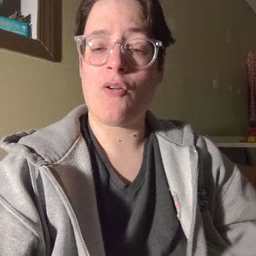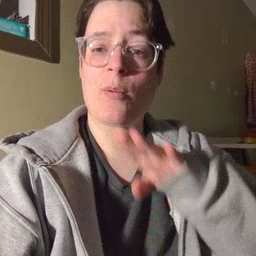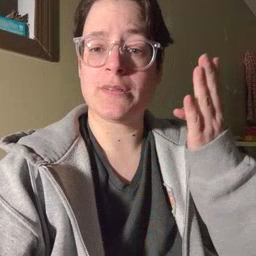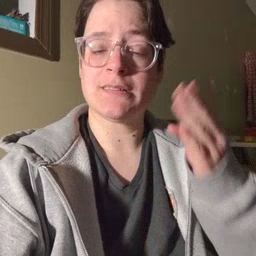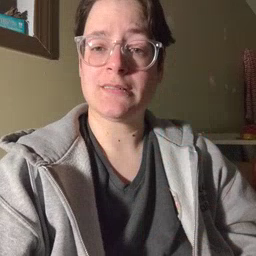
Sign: open